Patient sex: F
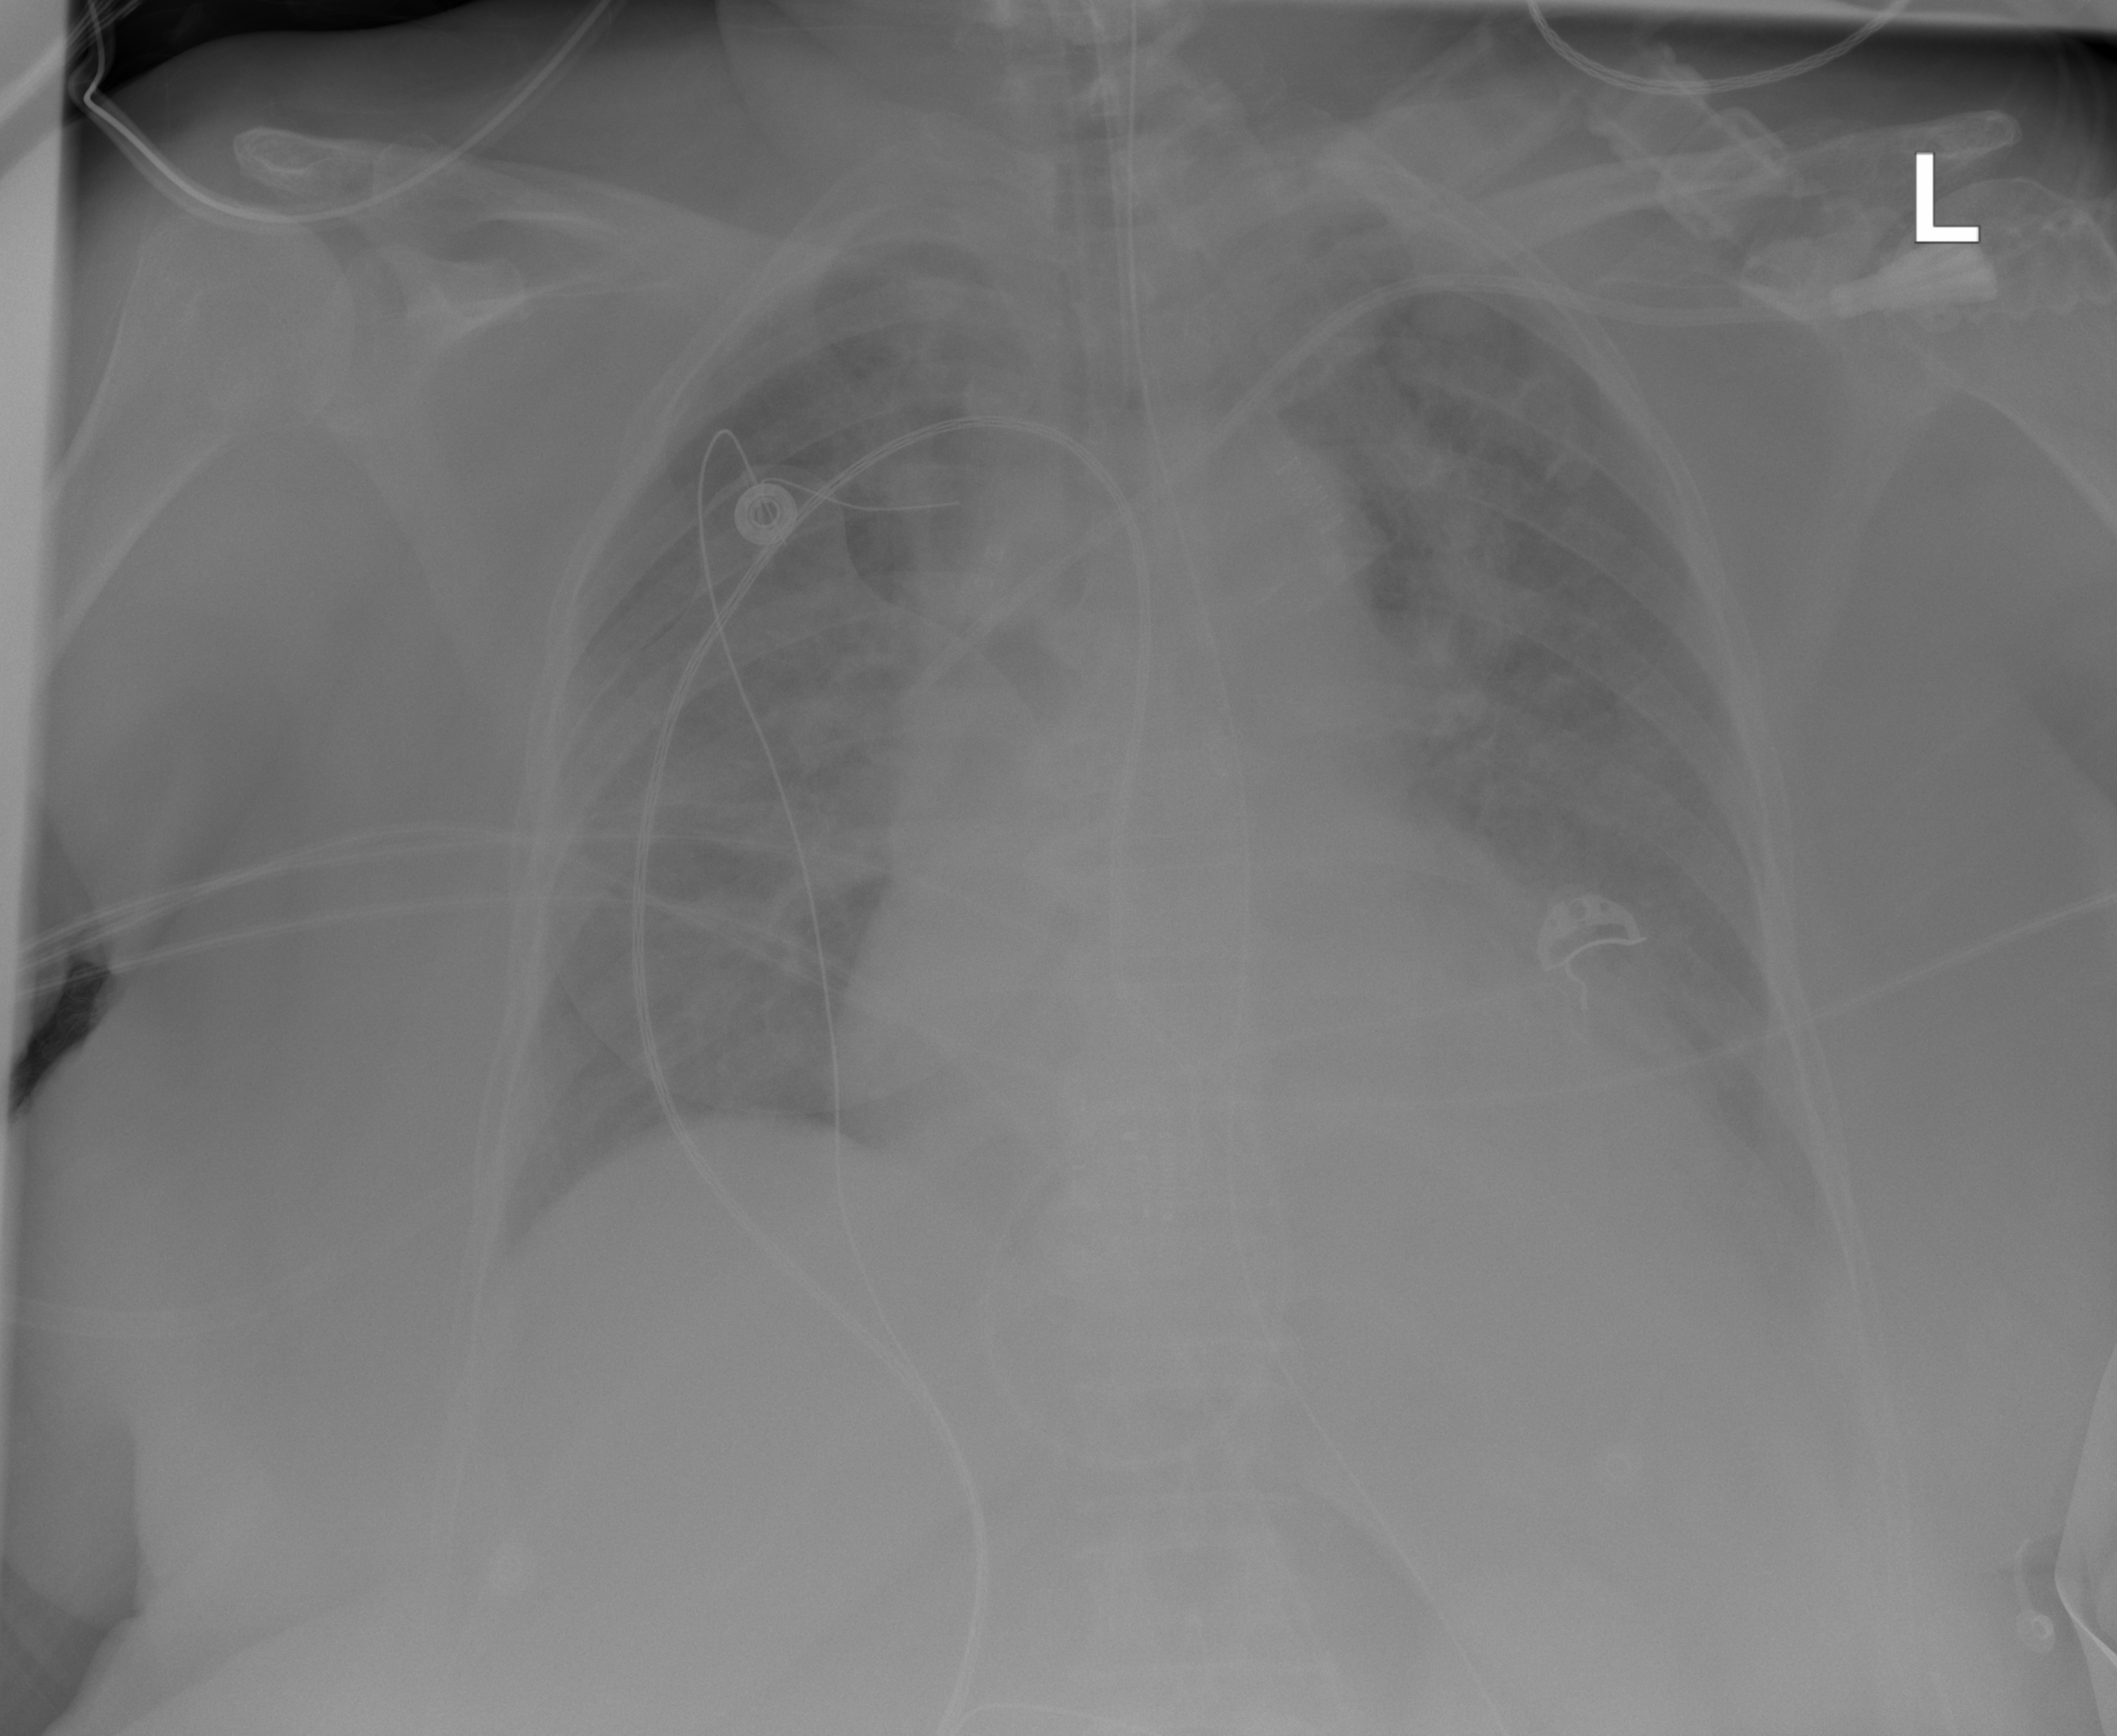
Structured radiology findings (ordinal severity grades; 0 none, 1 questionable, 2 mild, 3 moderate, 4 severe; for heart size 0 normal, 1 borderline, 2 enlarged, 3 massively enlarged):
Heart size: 2
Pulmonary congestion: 3
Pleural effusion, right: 1
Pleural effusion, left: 2
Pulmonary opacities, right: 1
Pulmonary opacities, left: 3
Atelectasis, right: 2
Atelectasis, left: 2